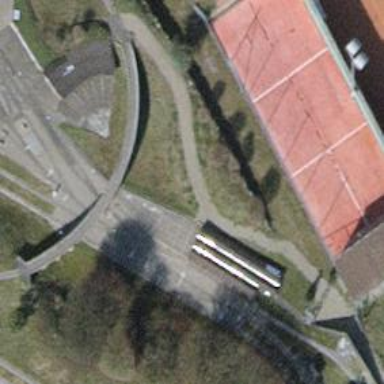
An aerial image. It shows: Miniature railway.